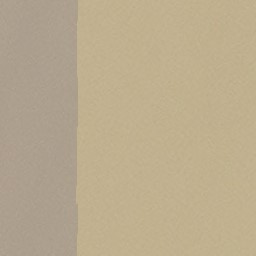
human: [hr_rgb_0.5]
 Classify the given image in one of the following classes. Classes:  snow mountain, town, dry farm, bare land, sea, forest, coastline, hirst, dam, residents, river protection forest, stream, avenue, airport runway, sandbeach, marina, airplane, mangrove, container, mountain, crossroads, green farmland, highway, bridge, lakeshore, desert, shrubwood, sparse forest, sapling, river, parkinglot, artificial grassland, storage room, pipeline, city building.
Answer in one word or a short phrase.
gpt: desert